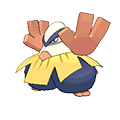
Pok\u00e9mon: hariyama